Question: I wanted to know if there any method out there that let you change the cursor color on a C# console App?
The default color for the cursor is gray.

A picture for demonstration.
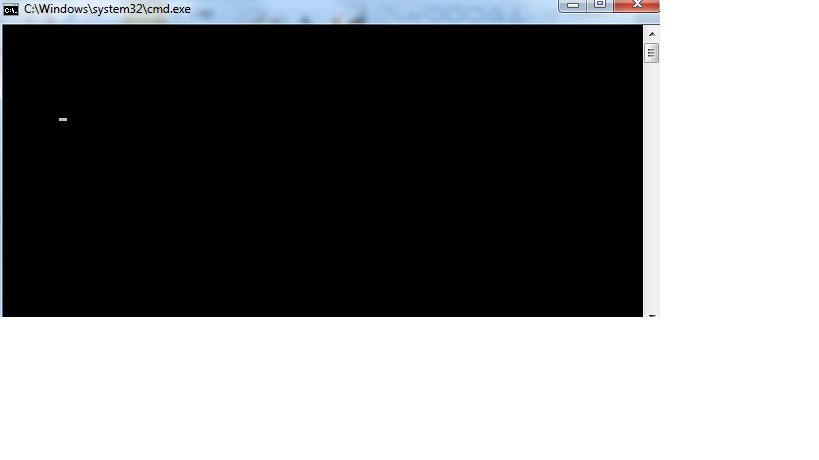
Answer:
Like @Hans Passant suggested. The only way to do it is changing the Background color and then clearing the console.